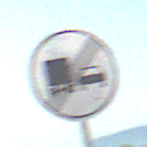
Verkehrszeichen: EndeUeberholverbotKraftfahrzeuge
Umgebung: Outdoor, Nature
Tageszeit: MorningAfternoon
Wetter: Clear
Licht: Natural
Jahreszeit: NotSpecified
Kontrast: HighContrast